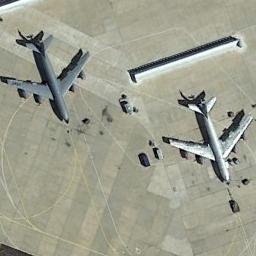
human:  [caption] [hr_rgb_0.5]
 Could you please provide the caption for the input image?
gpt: Two planes and many cars were stopped in the open place .

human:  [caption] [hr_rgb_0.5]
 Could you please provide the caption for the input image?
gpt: A white airplane and a gray airplane  were parked on the airport .

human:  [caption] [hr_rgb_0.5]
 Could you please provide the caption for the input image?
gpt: A white plane parked in front of a bar barrier and another gray plane at the right rear of it .

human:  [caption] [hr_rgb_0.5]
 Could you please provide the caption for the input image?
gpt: There are two planes, One is white and the other is gray .

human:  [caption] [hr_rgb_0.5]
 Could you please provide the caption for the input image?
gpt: One long building is between two planes .